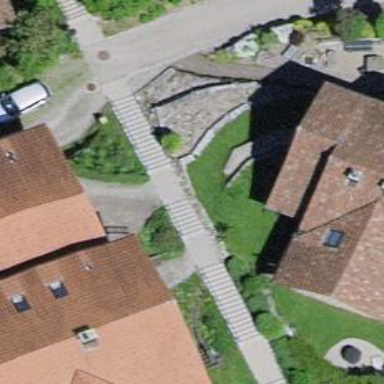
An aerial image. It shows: Road with steps.